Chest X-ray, PA view. Patient: 56 years old, sex F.
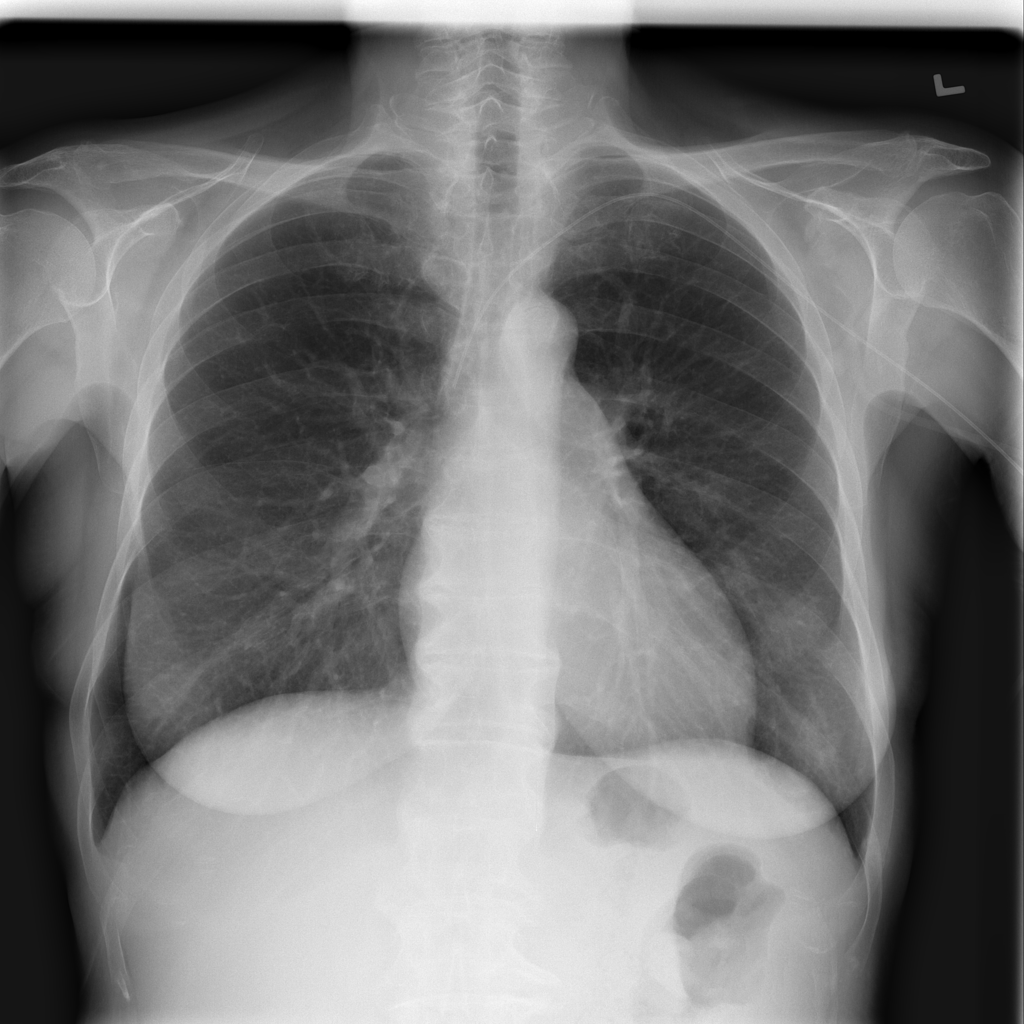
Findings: No Finding